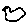
Label: bird